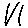
Label: line